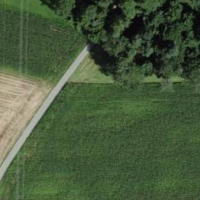
EUNIS habitat code: 52
Species observed at this site:
Filipendula ulmaria